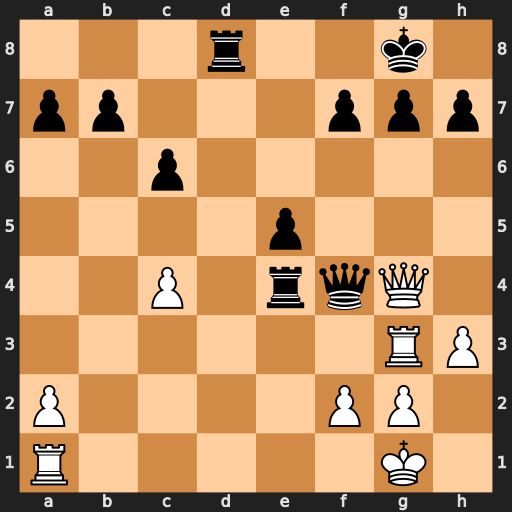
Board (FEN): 3r2k1/pp3ppp/2p5/4p3/2P1rqQ1/6RP/P4PP1/R5K1
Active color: w
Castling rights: -
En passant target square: -
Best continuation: Qxg7#